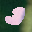
Label: 3